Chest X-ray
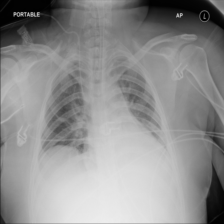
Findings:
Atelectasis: negative
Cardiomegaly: negative
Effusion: negative
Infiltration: negative
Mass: negative
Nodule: negative
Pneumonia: negative
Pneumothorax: negative
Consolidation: negative
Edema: negative
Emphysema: negative
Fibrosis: negative
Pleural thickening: negative
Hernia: negative